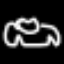
Label: frog